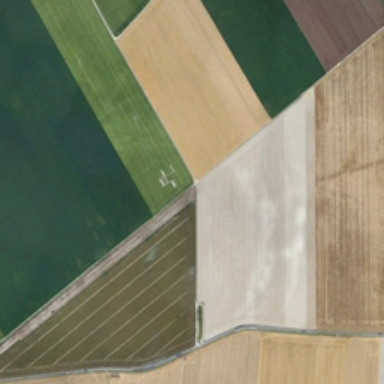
Green fields are surrounded by bare land .